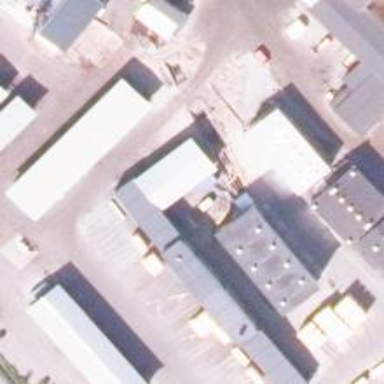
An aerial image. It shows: Industrial building.